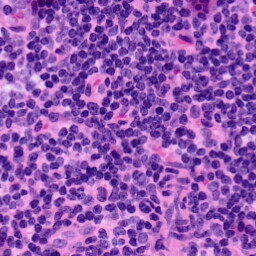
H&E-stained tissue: LymphNode